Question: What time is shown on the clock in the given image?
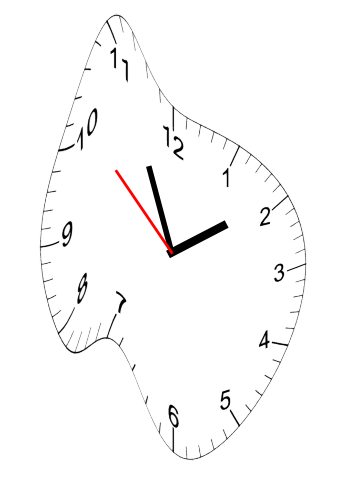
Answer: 01:55:52